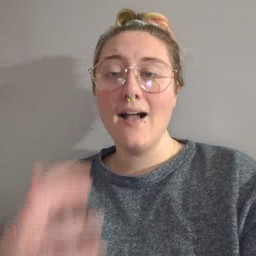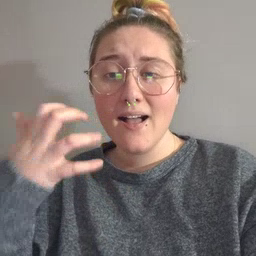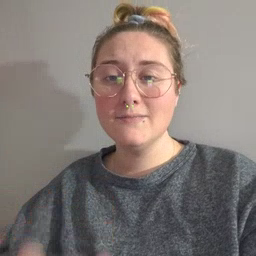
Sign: hot